Question: '''
ModuleNotFoundError Traceback (most recent call last)
<ipython-input-14-2683ccd40dcb> in <module>
16 from omegaconf import OmegaConf
17 from PIL import Image
---> 18 from taming.models import cond_transformer, vqgan
19 import taming.modules
20 import torch
ModuleNotFoundError: No module named 'taming'
'''
I've tried everything can you please help me? I've tried putting it in the same folder and stuff so please help!

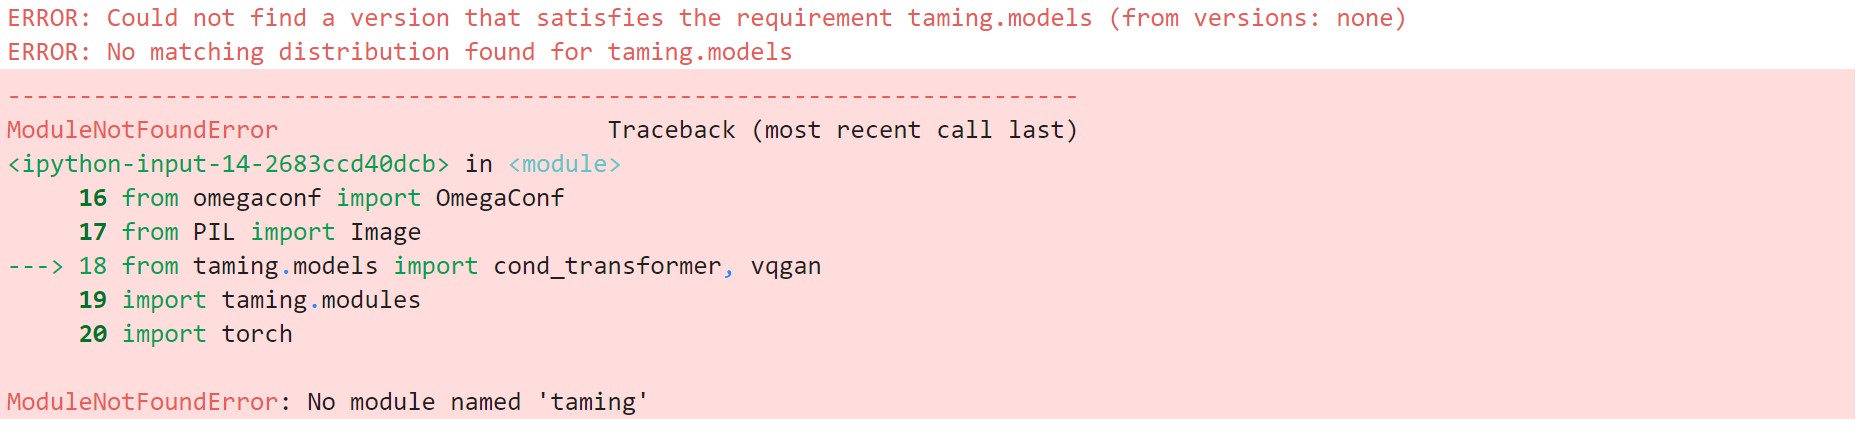
Answer: Try the following command:
'''
pip install taming-transformers
'''